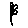
Label: flower